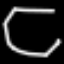
Label: octagon